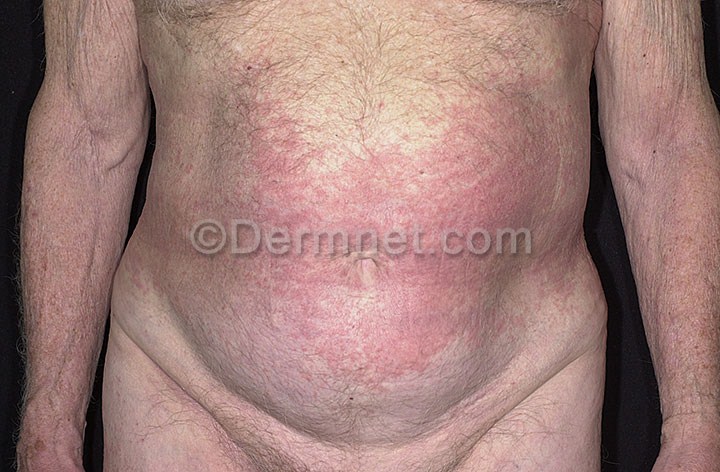
Disease: Eczema Photos